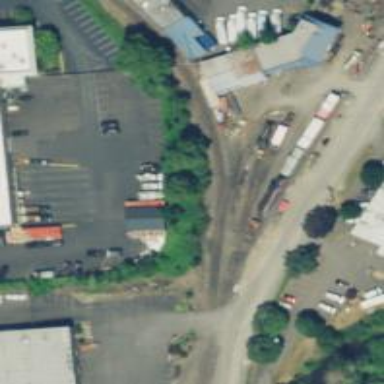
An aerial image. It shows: Railway siding for service.